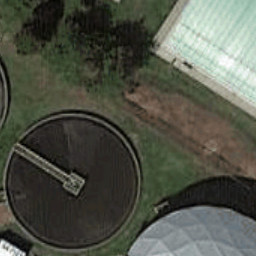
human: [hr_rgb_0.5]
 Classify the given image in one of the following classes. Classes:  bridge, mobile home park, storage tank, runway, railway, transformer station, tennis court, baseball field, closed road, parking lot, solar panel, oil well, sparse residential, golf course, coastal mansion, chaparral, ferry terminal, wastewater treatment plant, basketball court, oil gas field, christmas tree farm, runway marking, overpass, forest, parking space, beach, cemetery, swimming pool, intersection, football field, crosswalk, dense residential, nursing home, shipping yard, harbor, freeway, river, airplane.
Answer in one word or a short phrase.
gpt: wastewater treatment plant